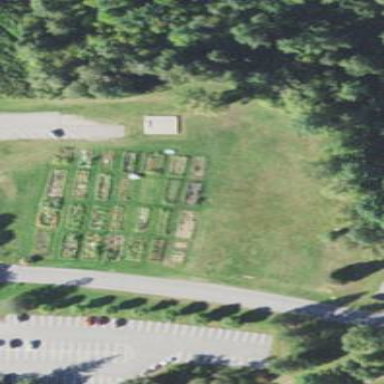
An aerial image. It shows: Community garden providing leisure land.